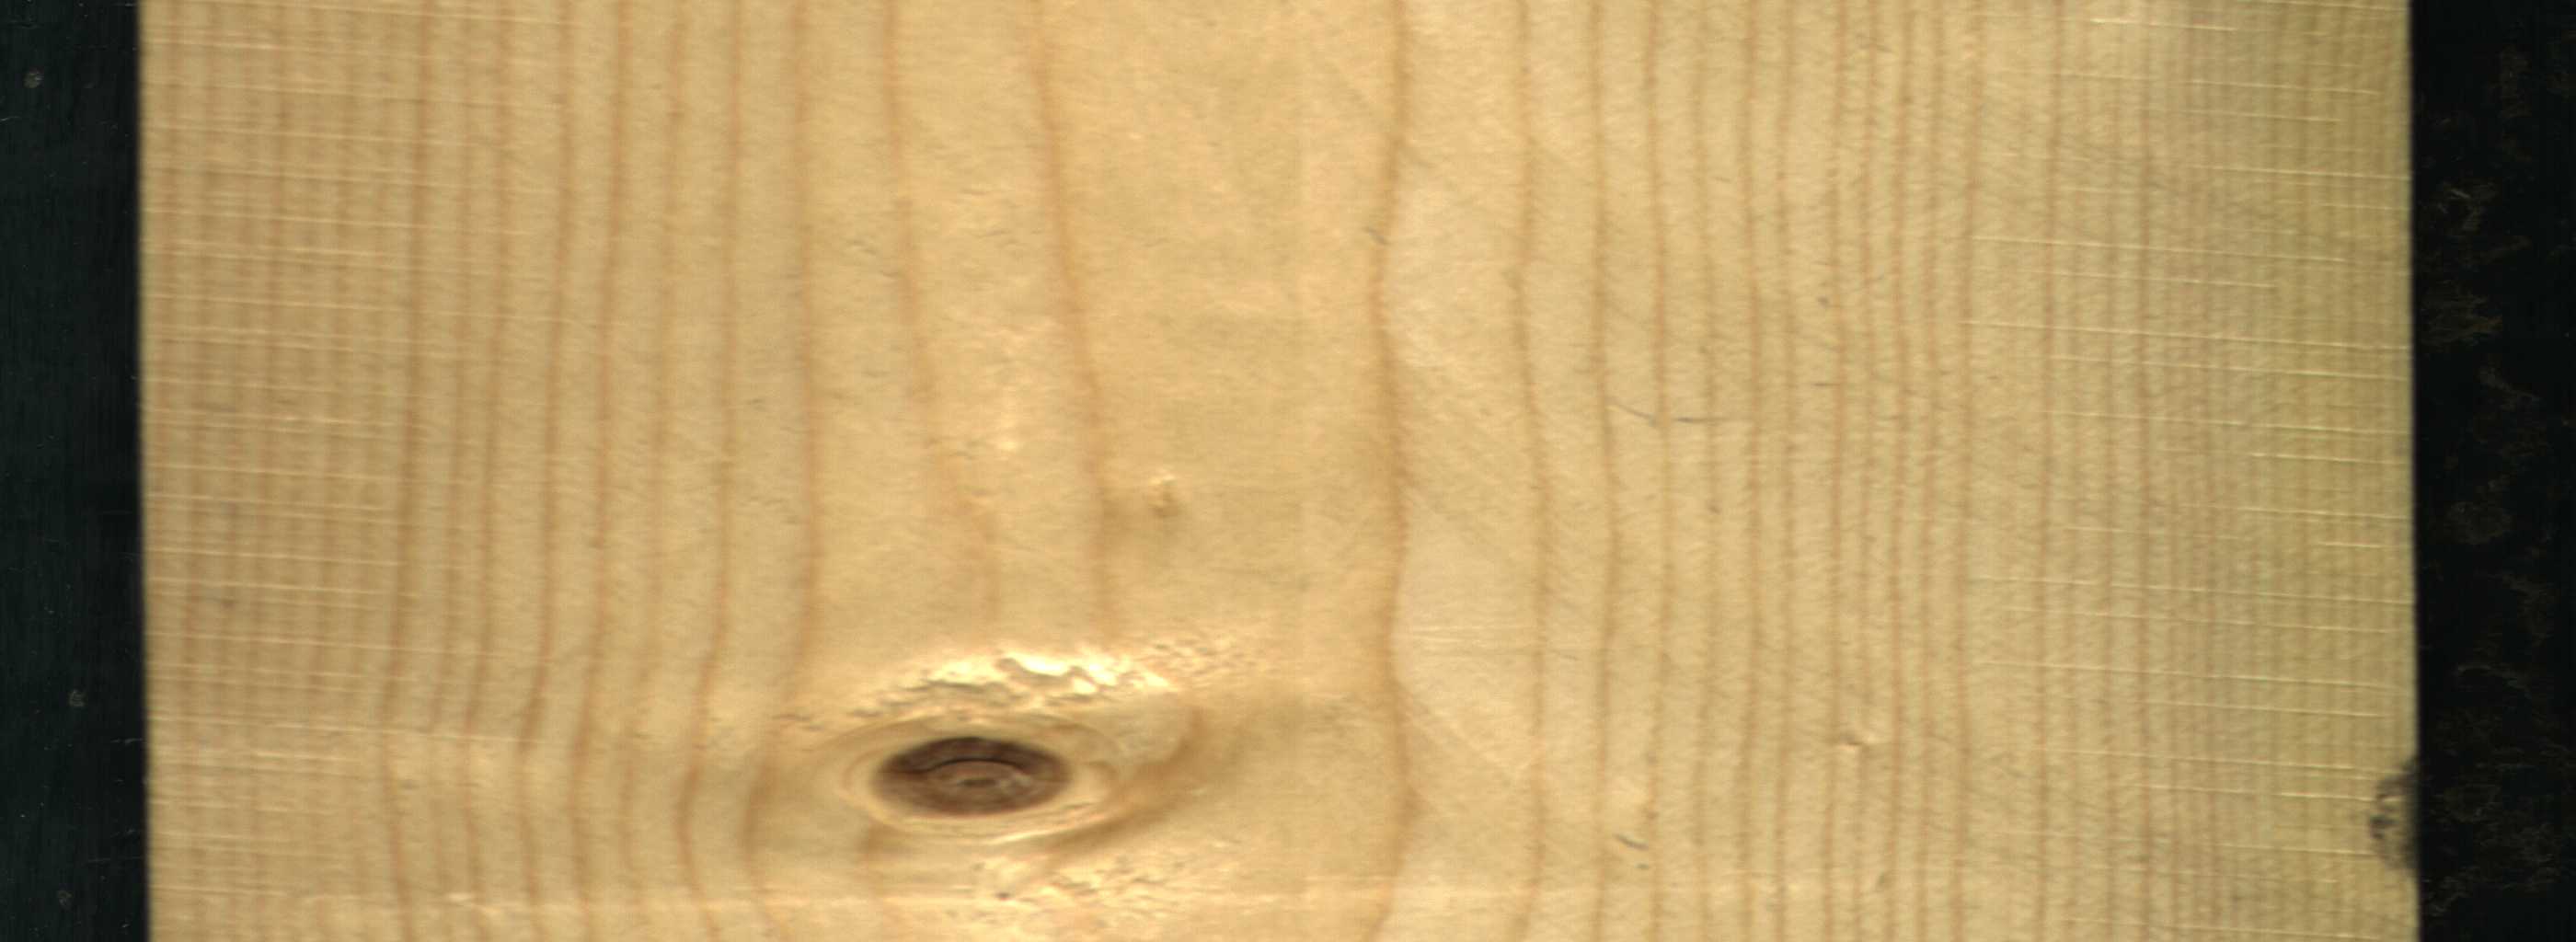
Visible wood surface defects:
Live_Knot